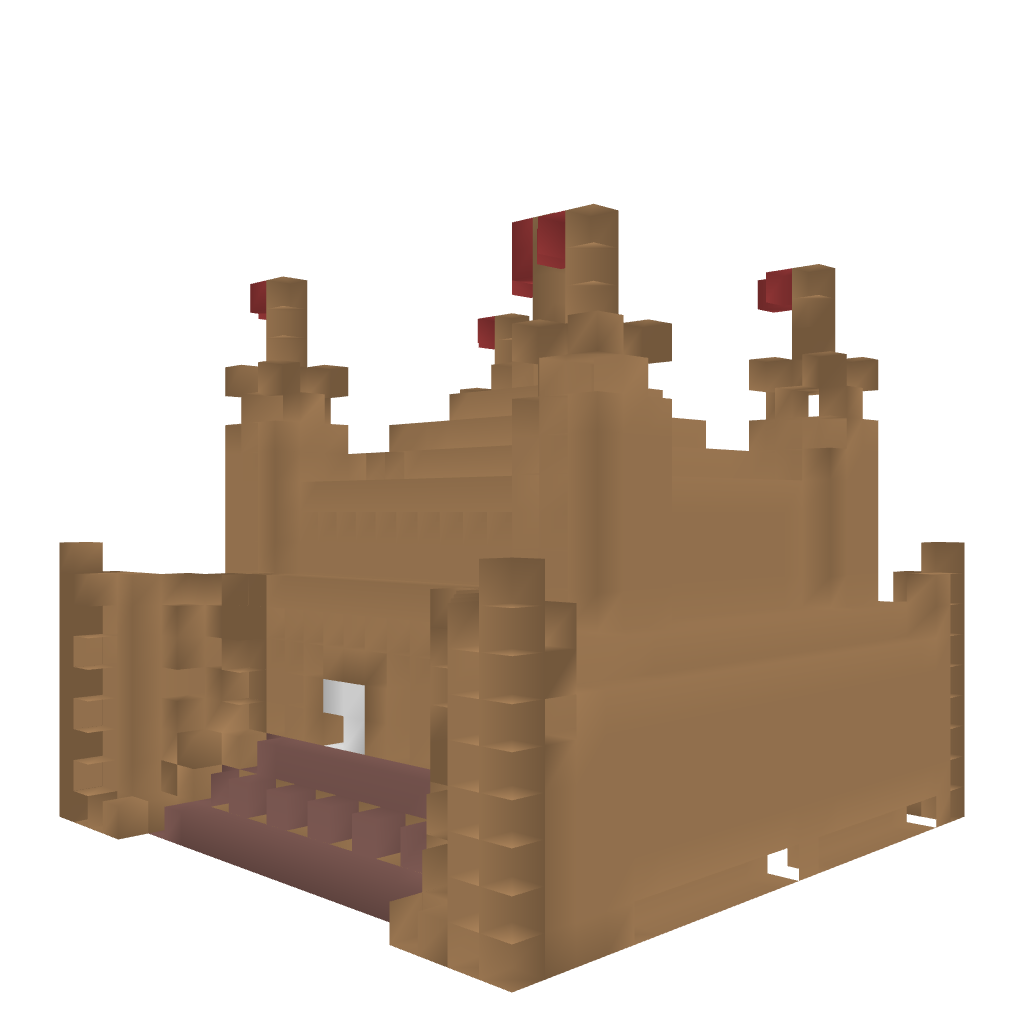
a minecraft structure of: easy castle good quality